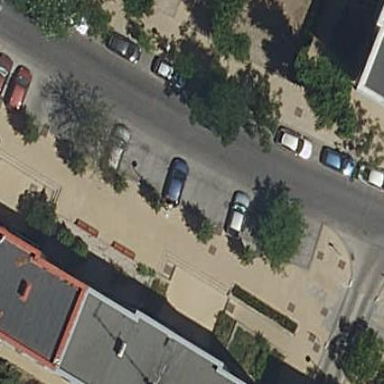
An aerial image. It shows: Parking area with asphalt surface.